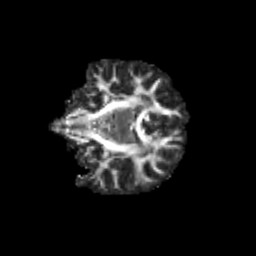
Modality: FA
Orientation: coronal
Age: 11
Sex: female
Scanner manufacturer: siemens
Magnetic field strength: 3 T
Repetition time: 3.8 s
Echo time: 0.07 s